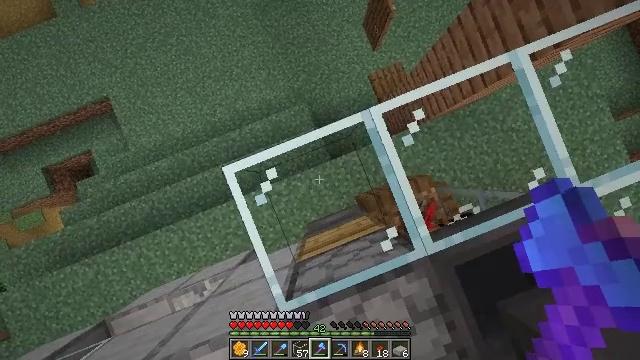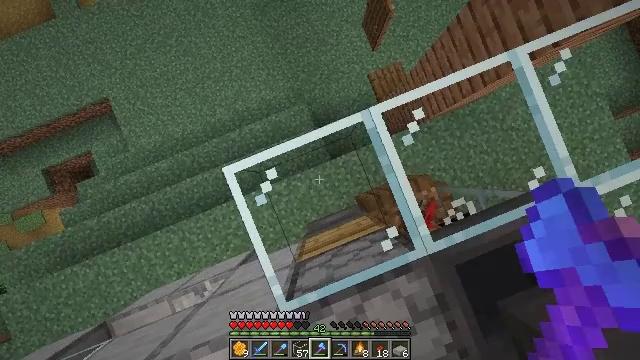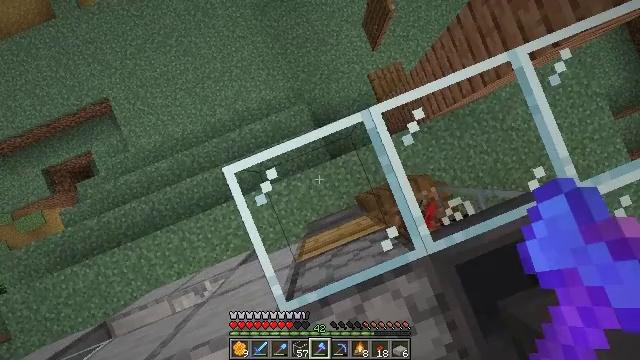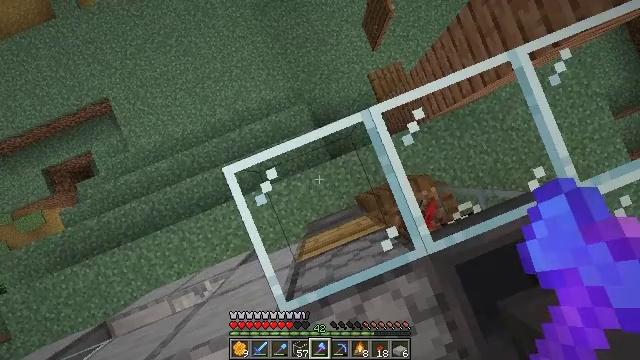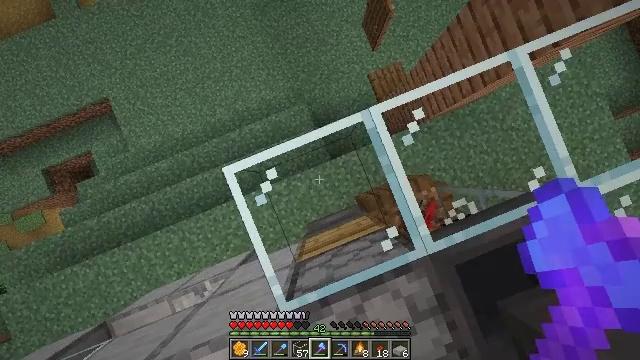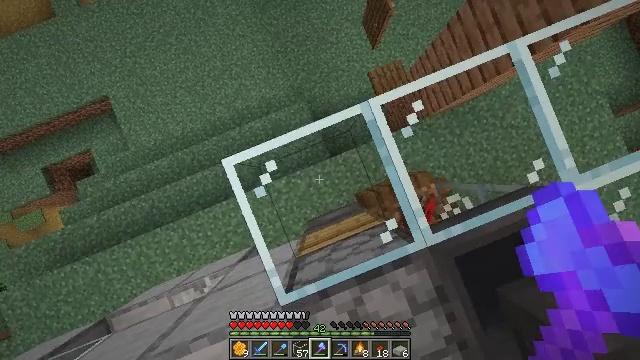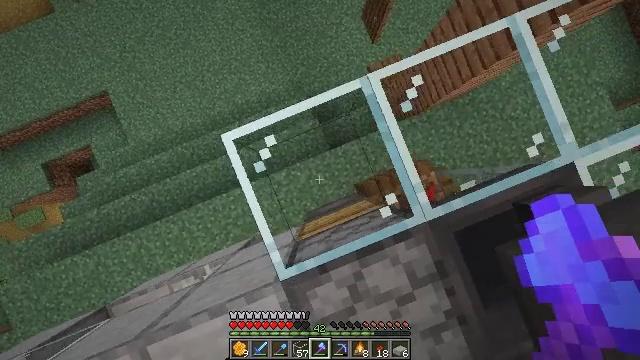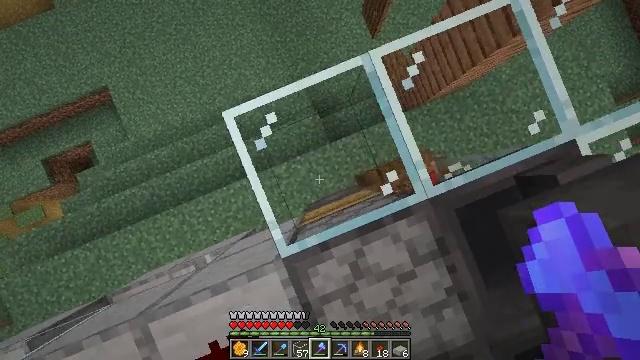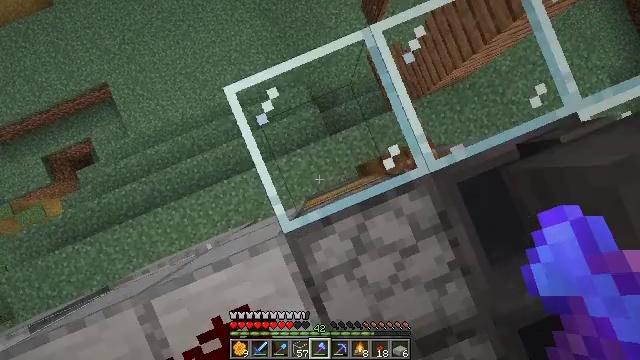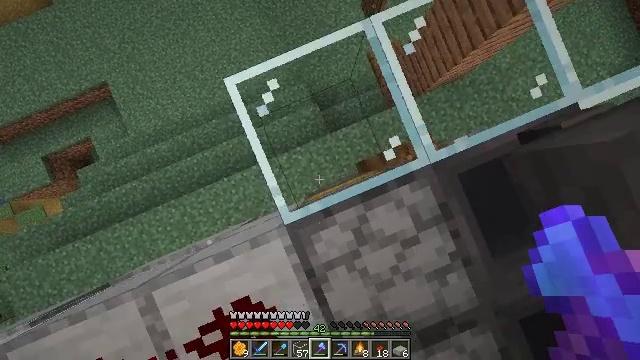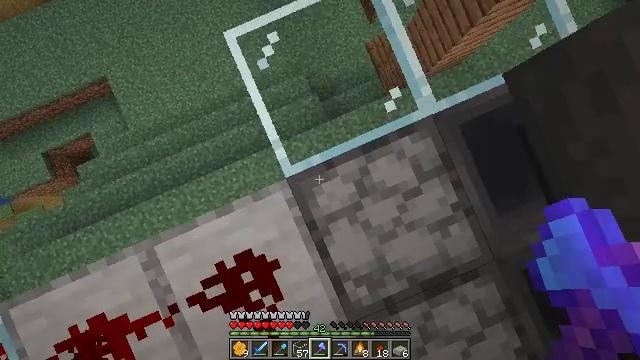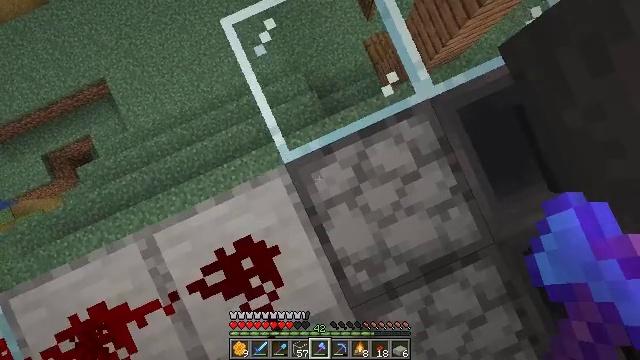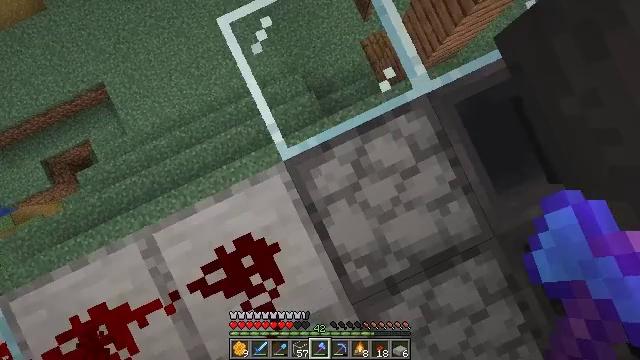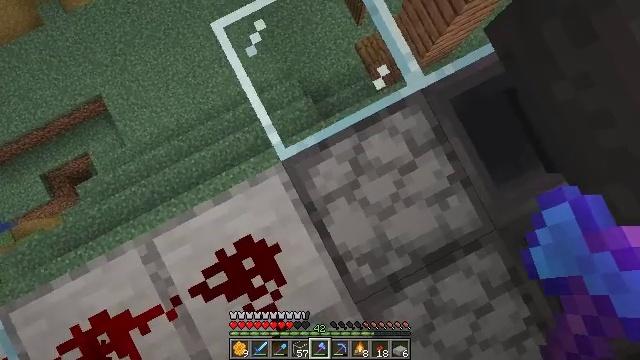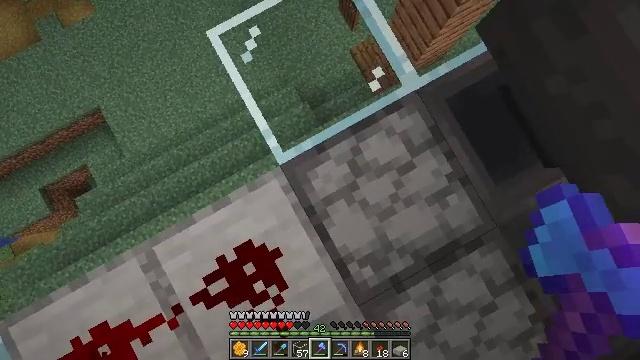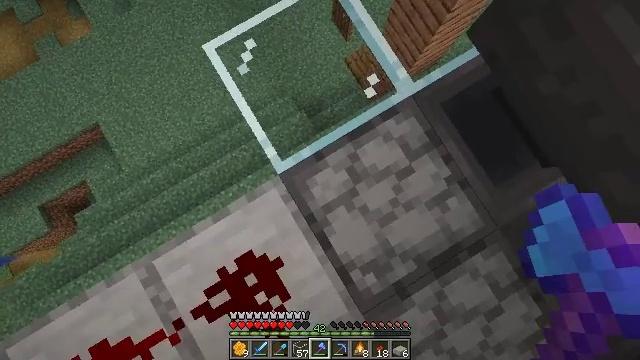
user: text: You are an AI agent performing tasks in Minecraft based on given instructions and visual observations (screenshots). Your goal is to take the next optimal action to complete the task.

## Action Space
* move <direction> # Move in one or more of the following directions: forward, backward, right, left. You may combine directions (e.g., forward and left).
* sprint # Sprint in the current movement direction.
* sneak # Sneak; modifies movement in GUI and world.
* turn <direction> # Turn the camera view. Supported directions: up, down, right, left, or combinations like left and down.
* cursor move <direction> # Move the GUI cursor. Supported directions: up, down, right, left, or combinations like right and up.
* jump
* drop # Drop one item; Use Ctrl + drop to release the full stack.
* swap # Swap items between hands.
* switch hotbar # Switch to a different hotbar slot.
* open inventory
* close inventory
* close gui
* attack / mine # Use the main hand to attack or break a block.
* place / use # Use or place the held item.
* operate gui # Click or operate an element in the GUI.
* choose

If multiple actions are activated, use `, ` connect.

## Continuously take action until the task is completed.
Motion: motion action
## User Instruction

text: Harvest the poppy flower.
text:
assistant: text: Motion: no_op
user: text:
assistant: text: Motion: no_op
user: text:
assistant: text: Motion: no_op
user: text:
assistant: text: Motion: no_op
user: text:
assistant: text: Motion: move back
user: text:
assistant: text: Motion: move back
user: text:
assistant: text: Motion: move back
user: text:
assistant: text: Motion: move back
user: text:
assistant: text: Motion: move back
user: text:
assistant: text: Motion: no_op
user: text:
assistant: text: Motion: no_op
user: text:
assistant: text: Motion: turn right
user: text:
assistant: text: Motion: turn right and up
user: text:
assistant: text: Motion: turn right and up
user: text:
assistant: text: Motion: turn right and up
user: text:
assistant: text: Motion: no_op
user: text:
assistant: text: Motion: turn right and up
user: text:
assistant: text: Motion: turn right
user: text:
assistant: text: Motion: turn right
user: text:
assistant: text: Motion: move left, turn right
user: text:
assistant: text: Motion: move left, turn right
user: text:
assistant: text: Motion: turn right
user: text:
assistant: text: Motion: turn right
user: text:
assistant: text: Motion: turn right
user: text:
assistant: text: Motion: turn right
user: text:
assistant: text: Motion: turn right
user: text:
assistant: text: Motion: turn right
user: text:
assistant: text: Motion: turn right
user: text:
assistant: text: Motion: turn right
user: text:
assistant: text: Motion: no_op